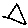
Label: triangle